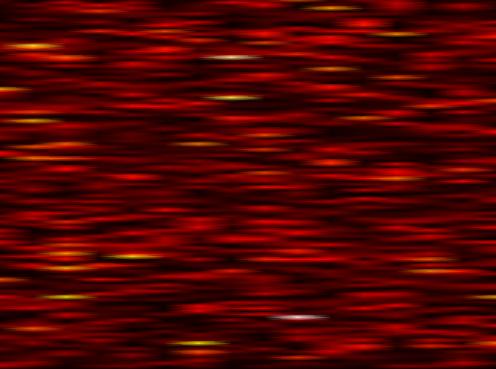
Label: WOLA